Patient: sex M, age 48
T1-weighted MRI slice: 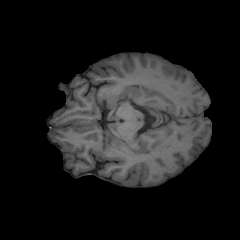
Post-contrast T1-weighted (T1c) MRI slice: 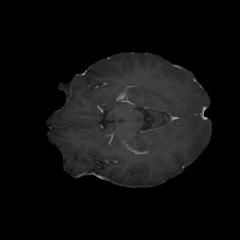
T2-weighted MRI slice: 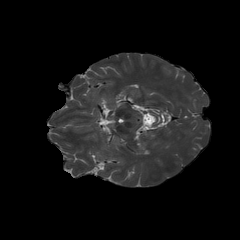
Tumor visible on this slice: no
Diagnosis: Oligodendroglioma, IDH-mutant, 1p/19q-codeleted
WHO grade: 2